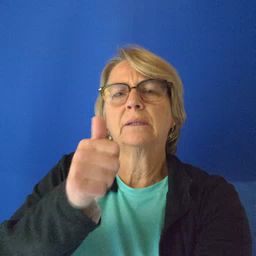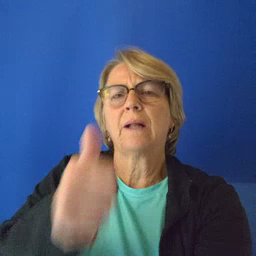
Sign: yourself